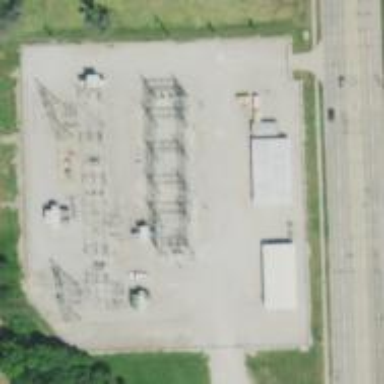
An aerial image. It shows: Substation for power.